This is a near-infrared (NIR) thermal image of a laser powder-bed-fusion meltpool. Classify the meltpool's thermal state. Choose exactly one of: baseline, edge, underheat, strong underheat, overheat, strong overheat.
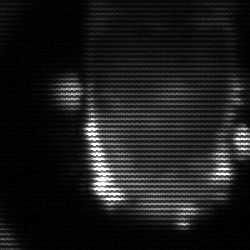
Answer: baseline